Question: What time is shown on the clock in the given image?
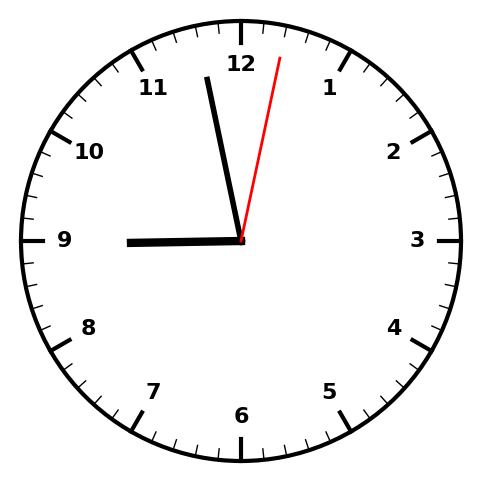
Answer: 08:58:02